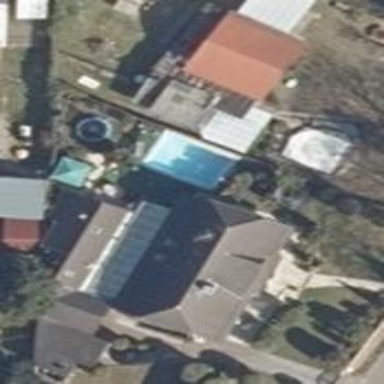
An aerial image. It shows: Swimming pool located in leisure land.